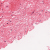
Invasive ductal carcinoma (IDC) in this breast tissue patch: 0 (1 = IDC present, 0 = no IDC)